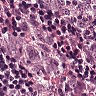
Metastatic tissue present: yes